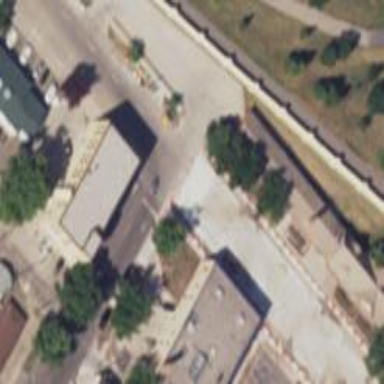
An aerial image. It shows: Paved parking lane.